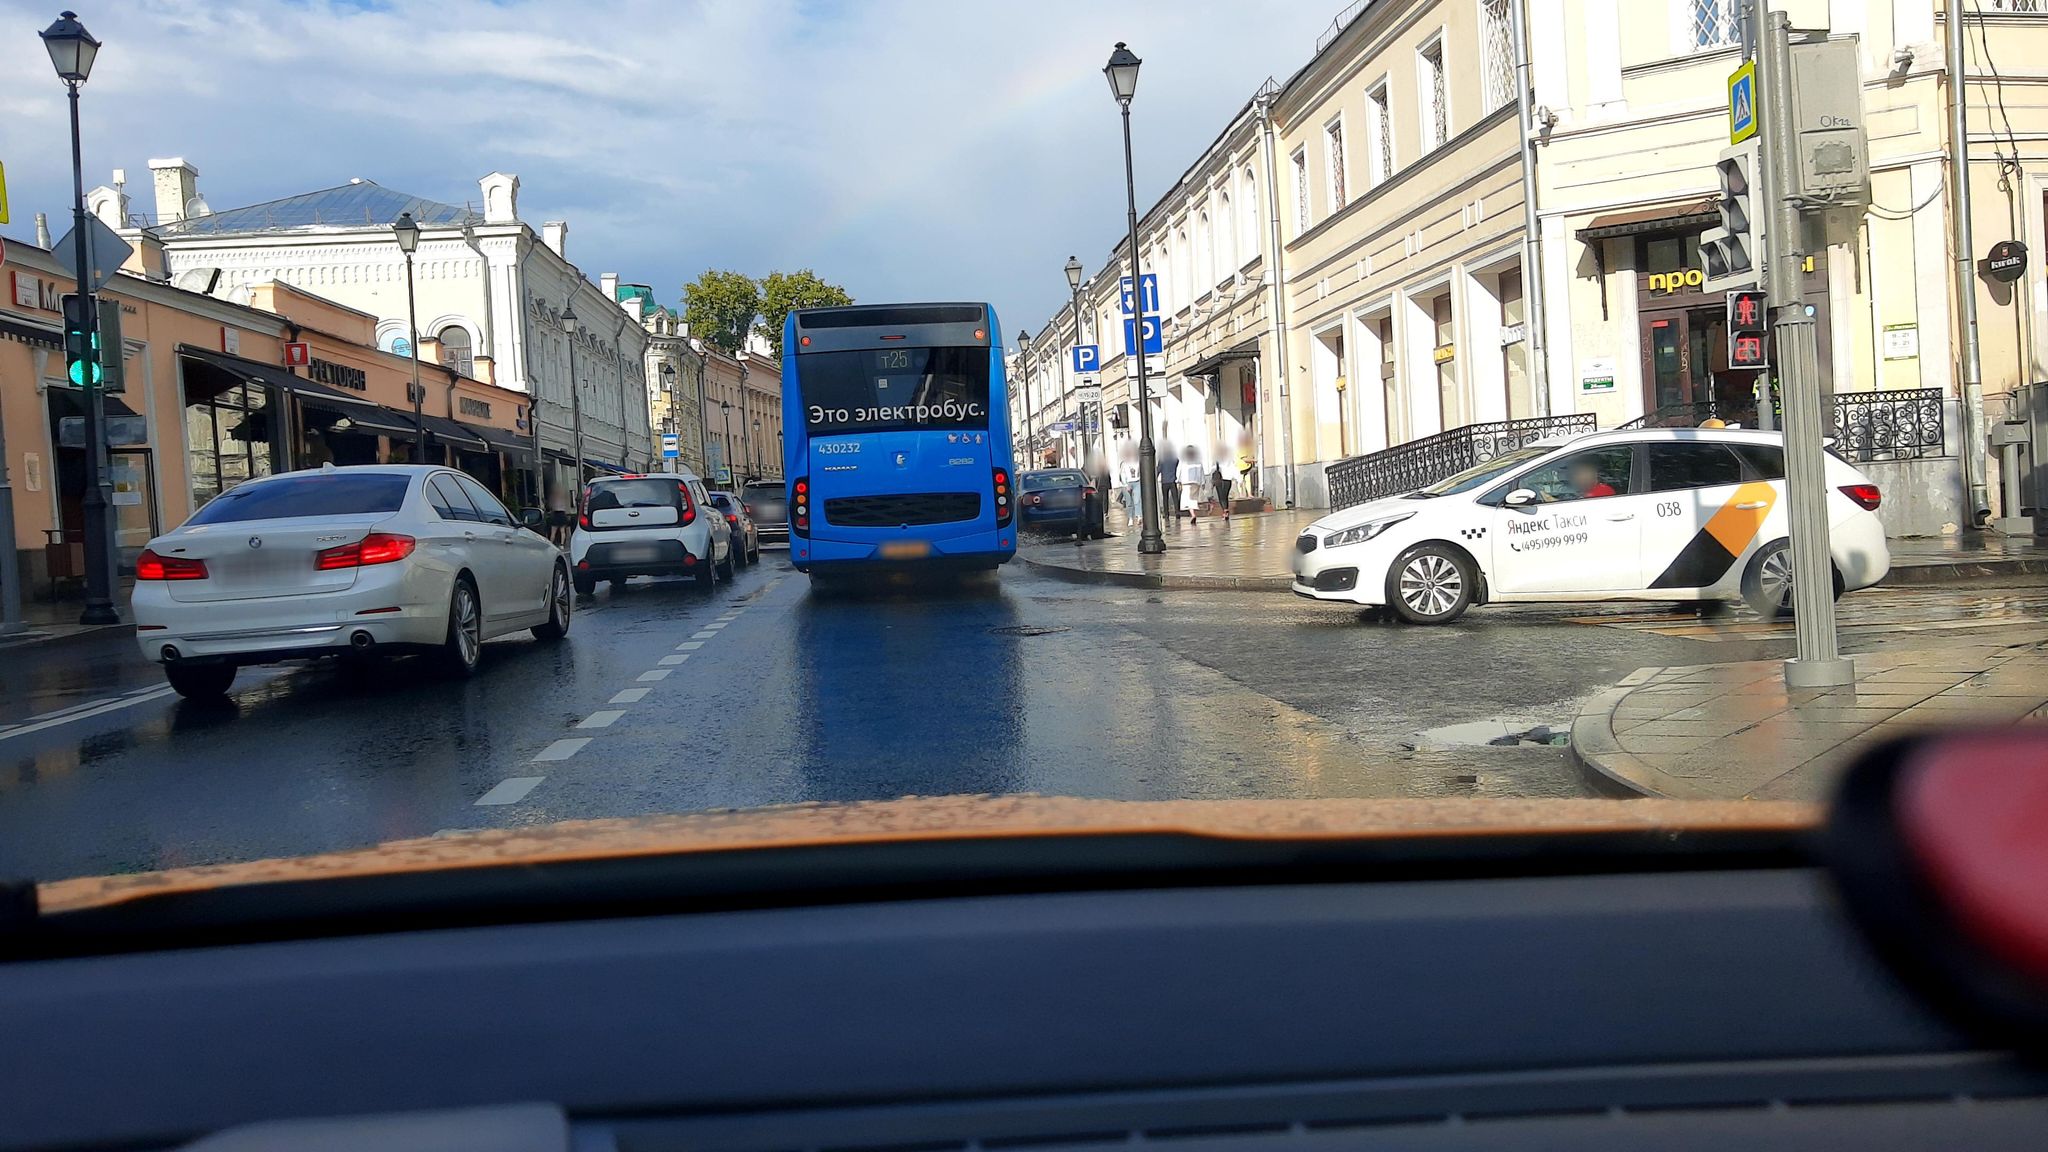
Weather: rainy
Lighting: day
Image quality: good
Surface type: driving surface
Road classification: secondary
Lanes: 3
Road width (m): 2.1
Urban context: urban centre
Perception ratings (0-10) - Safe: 1.05, Lively: 5.07, Beautiful: 3.02, Boring: 2.33, Depressing: 5.27, Wealthy: 7.02